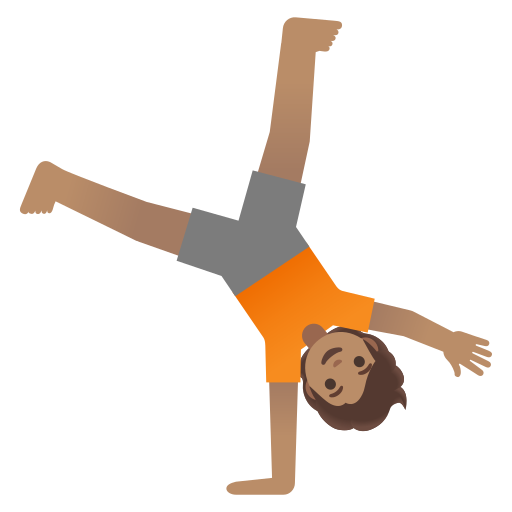
Emoji: 🤸🏽